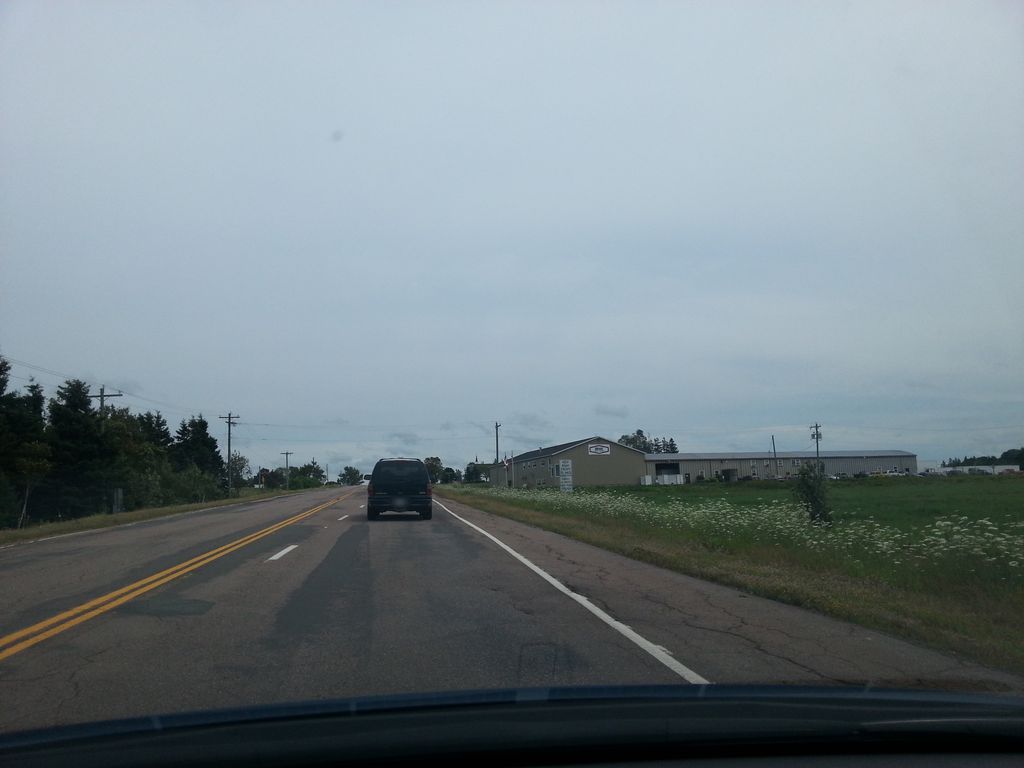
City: charlottetown